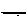
Label: line